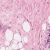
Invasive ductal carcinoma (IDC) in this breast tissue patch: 0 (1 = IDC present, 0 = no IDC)